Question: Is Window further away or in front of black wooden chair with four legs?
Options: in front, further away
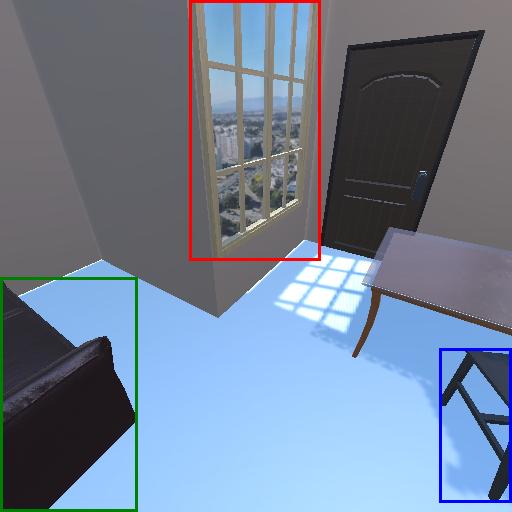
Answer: in front